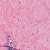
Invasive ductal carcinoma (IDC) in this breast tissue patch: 0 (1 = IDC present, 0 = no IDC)